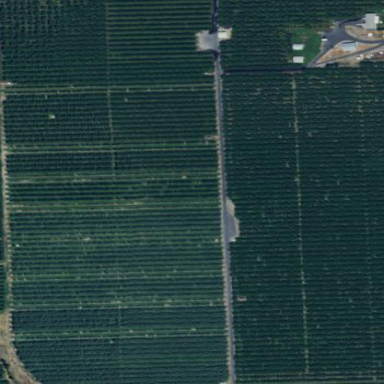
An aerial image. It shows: Orchard.